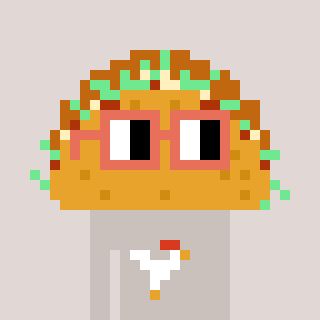
a pixel art character with square orange glasses, a taco-shaped head and a foggrey-colored body on a warm background